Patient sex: F
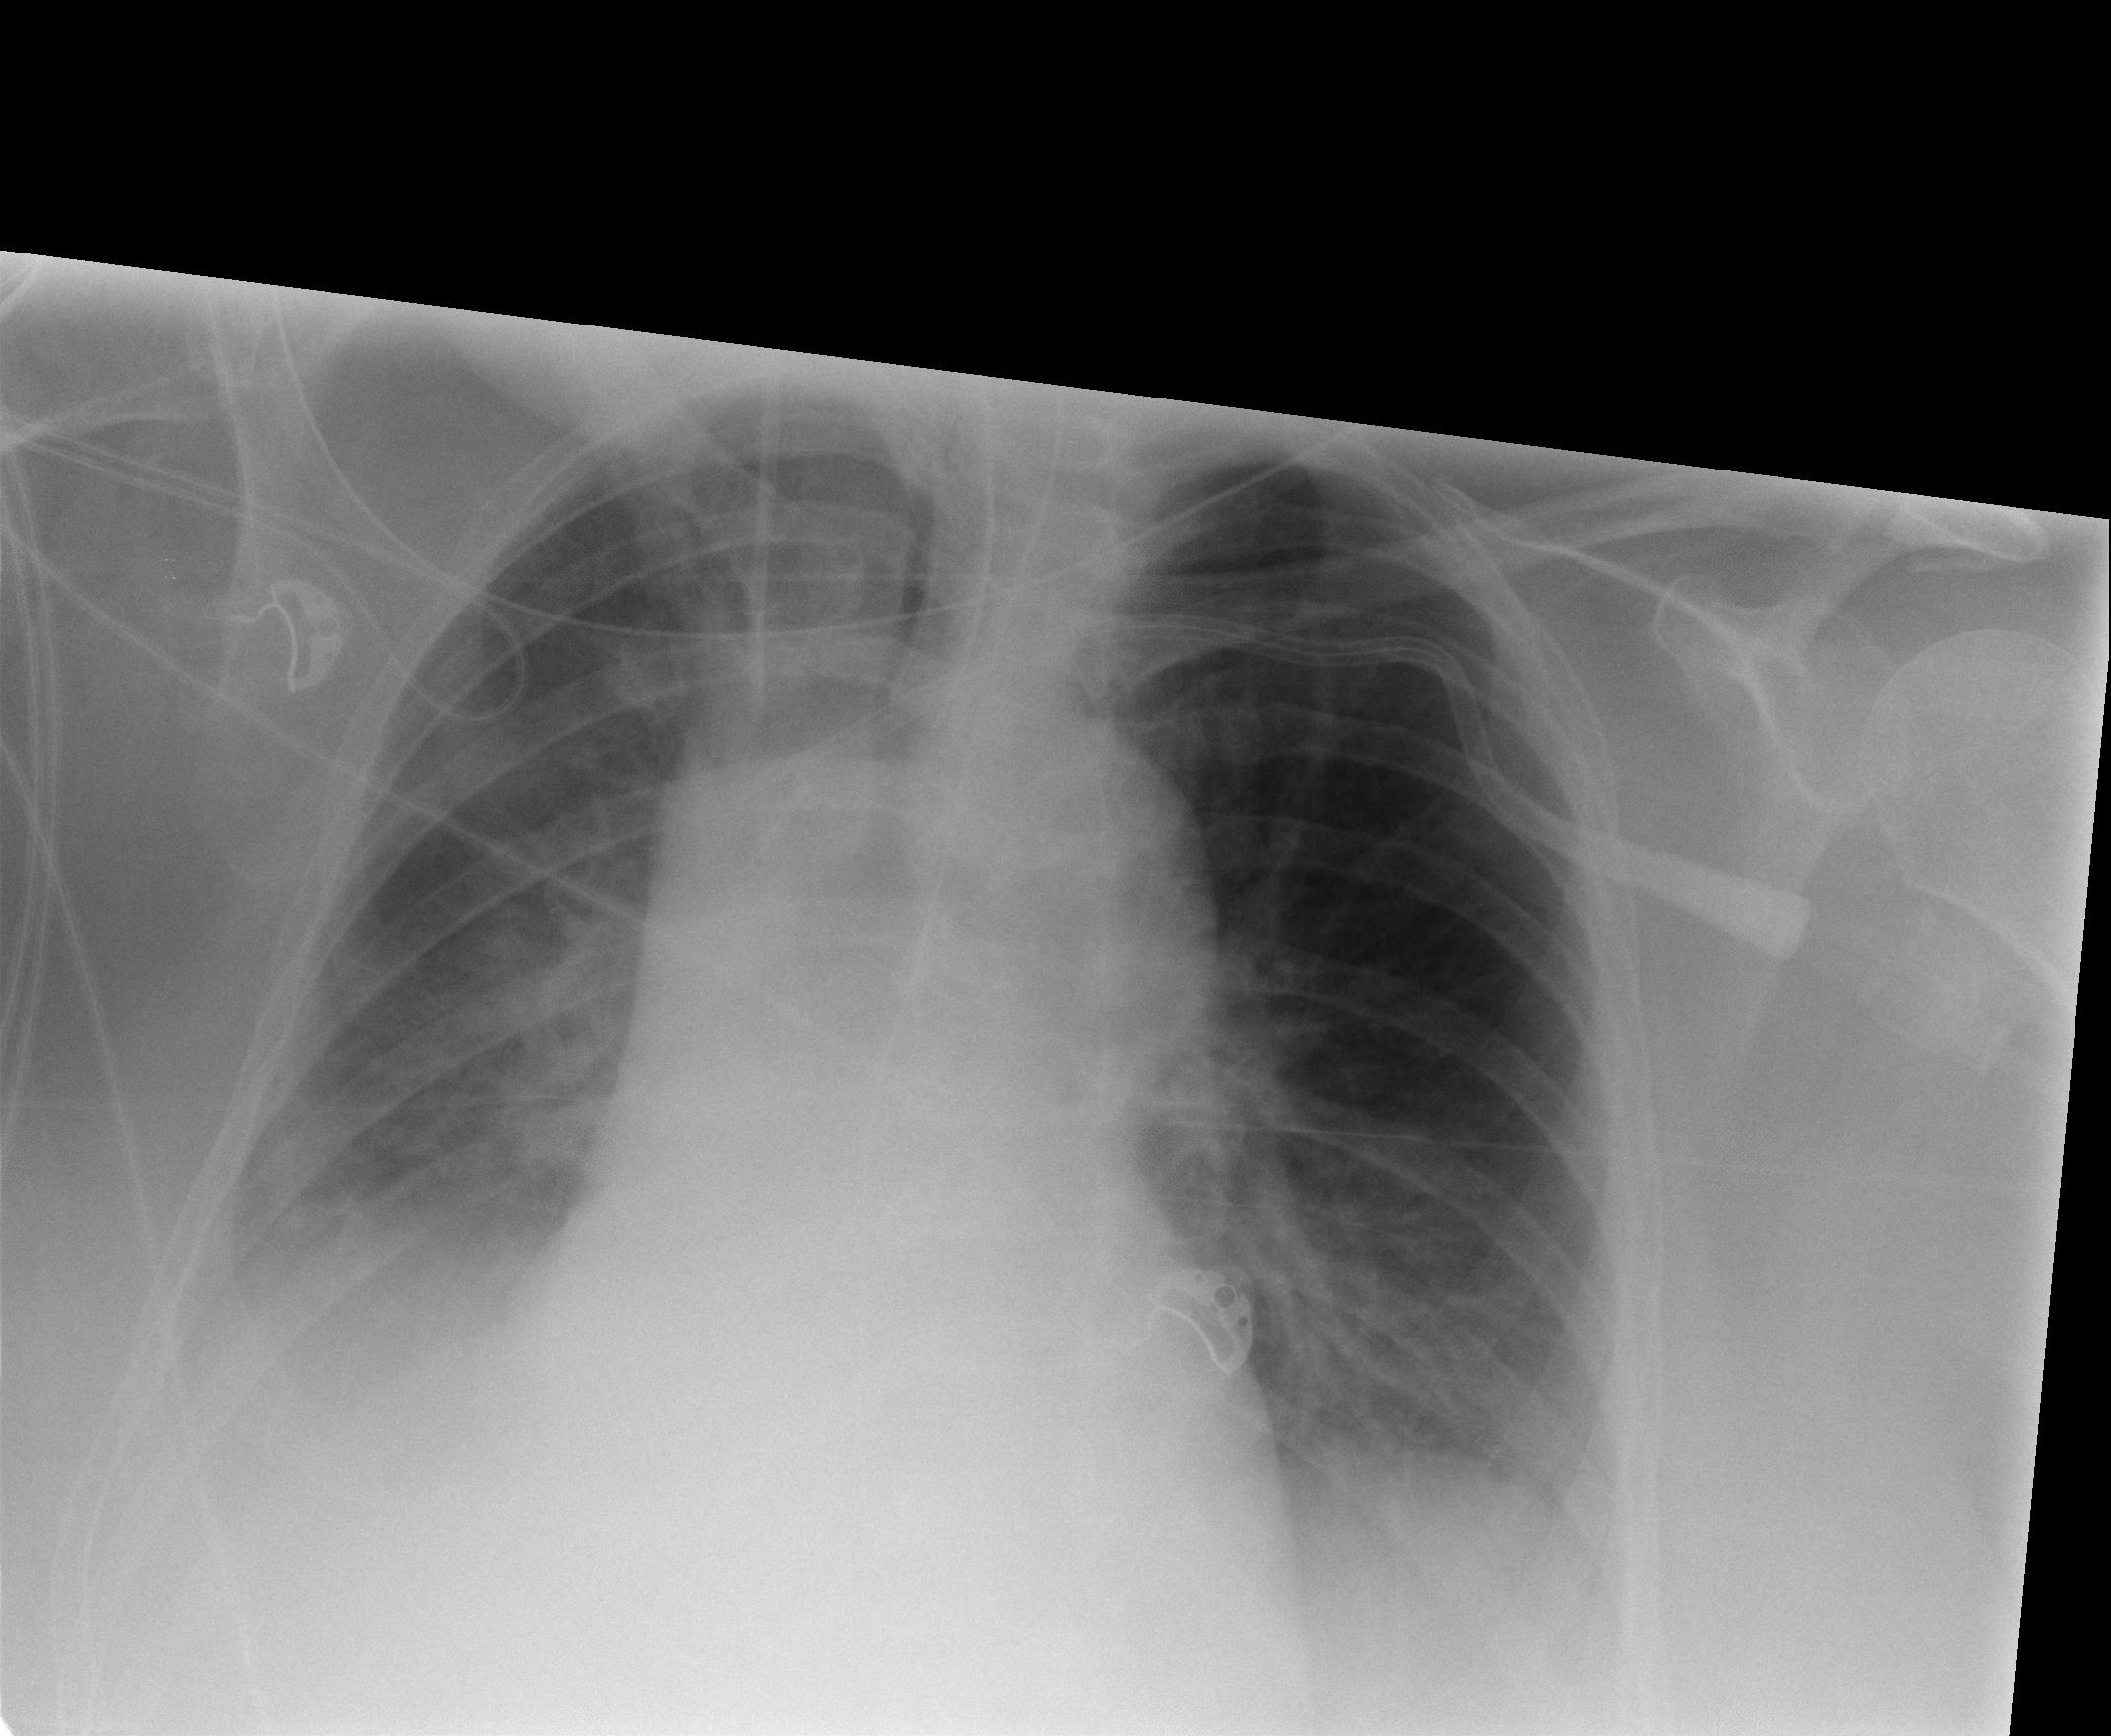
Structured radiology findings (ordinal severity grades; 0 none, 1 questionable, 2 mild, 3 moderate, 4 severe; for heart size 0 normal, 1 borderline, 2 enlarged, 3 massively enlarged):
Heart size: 0
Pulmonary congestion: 0
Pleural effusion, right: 2
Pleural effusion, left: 0
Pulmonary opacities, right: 1
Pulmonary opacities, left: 0
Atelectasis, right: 2
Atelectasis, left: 0